Question: With respect to the following opcode reference: <URL>
I'm trying to understand a little more around conditional jumps. You'll see in the above-referenced link that the opcode for "Jump short if zero/equal (ZF=0)" is . Therefore, if we (in a debugger) binary insert the bytes and the ZF flag is set to 0, we will see a short forward jump of bytes:
'''
0207FF9F 74 04 JE SHORT 0207FFA5
'''
No problems there.
Later on in the same reference, there is a similar conditional short jump referenced using opcode , however if you pop that code in with a similar byte length for the conditional jump, you get the following:
'''
0207FFA5 850441 TEST DWORD PTR DS:[ECX+EAX*2],EAX
'''

I'm clearly not understanding something here, is someone able to explain? Are conditional short jumps based on flag values limited to opcodes through ?
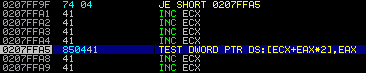
Answer: The 2nd '85' you found is in the 2-byte opcodes table, where every entry is prefixed with '0F'.
The "near" (rel32) <URL>. (Oops, that HTML extract truncates the list of encodings, only getting to a few of the '0F ..' rel32 versions. Or actually has broken non-table formatting for the rest. See Intel's PDF original.
Those opcode tables are not instruction set reference manuals. They're handy if you just need a quick reference, though. If you ever get confused, look up the instruction in the full manual (links in the <URL> tag wiki.